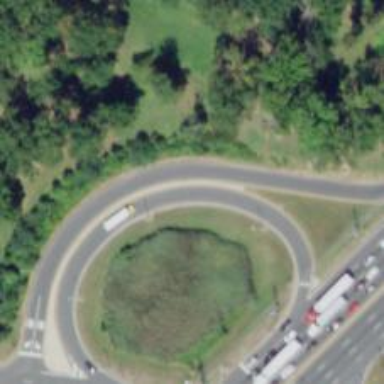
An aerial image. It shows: Trunk_link highway with jughandle junction.